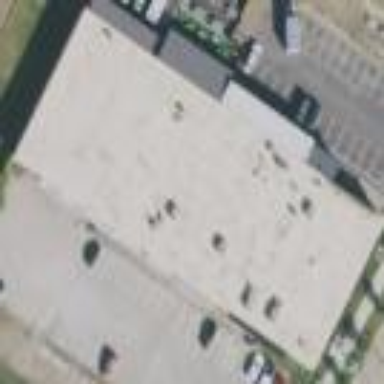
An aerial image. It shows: Commercial building.